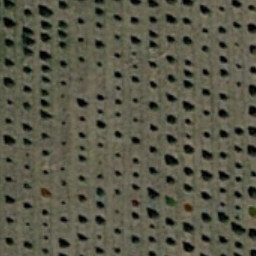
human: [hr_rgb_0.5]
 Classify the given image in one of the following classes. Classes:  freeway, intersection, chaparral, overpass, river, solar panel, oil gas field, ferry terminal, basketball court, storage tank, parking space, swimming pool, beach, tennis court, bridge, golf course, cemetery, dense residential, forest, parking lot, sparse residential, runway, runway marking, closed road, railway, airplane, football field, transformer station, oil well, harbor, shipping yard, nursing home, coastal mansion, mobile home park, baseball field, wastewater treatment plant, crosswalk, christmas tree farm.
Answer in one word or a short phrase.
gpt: christmas tree farm